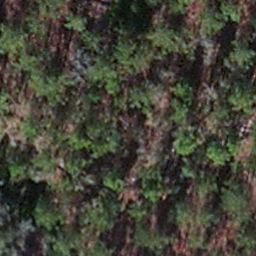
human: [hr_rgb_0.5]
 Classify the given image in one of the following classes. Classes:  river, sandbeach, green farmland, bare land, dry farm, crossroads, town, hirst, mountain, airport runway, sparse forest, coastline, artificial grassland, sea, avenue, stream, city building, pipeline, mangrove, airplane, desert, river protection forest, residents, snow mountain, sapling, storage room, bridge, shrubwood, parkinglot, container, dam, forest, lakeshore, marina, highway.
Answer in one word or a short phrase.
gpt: sapling